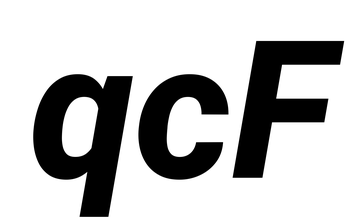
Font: Roboto-Italic_ExtraBold_Italic